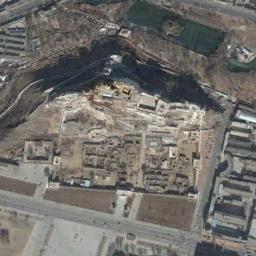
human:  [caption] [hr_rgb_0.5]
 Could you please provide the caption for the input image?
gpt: There are many buildings of different shapes and sizes beside the palace .

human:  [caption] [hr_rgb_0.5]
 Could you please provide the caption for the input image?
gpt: The palace is on the bare land next to some buildings .

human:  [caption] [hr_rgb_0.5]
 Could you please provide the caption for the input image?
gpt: The palace was built in a forest .

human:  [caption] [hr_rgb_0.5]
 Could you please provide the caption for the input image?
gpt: The palace has long walls and a courtyard and some other buildings are next to the palace .

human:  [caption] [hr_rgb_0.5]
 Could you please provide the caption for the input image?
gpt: There are some brown bare land around the palace .